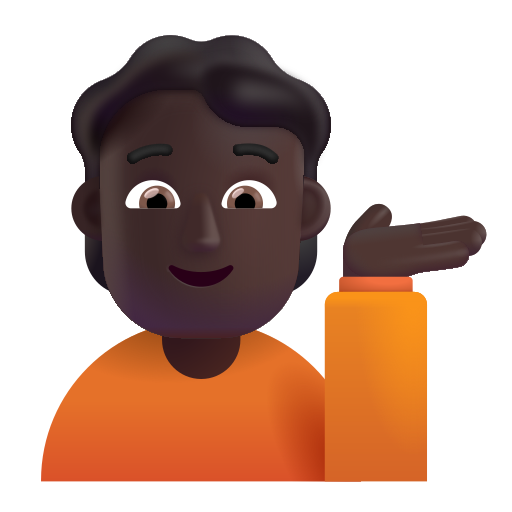
person tipping hand color dark